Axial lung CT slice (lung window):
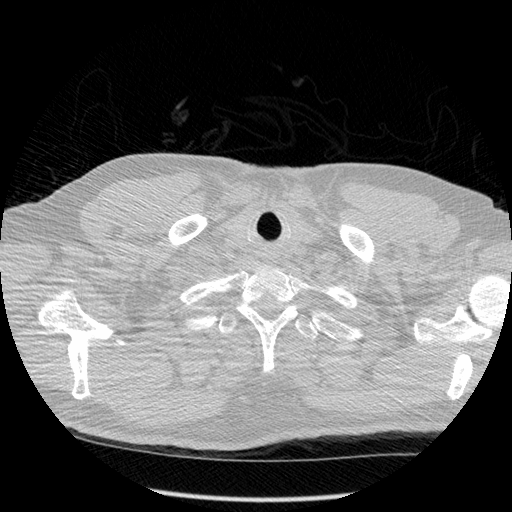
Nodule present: no